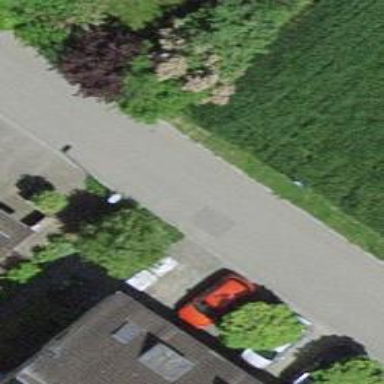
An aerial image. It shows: Residential road with asphalt surface and no sidewalk.